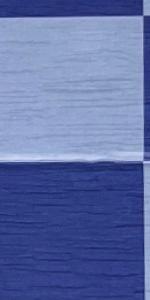
Label: Empty